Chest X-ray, PA view. Patient: 59 years old, sex F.
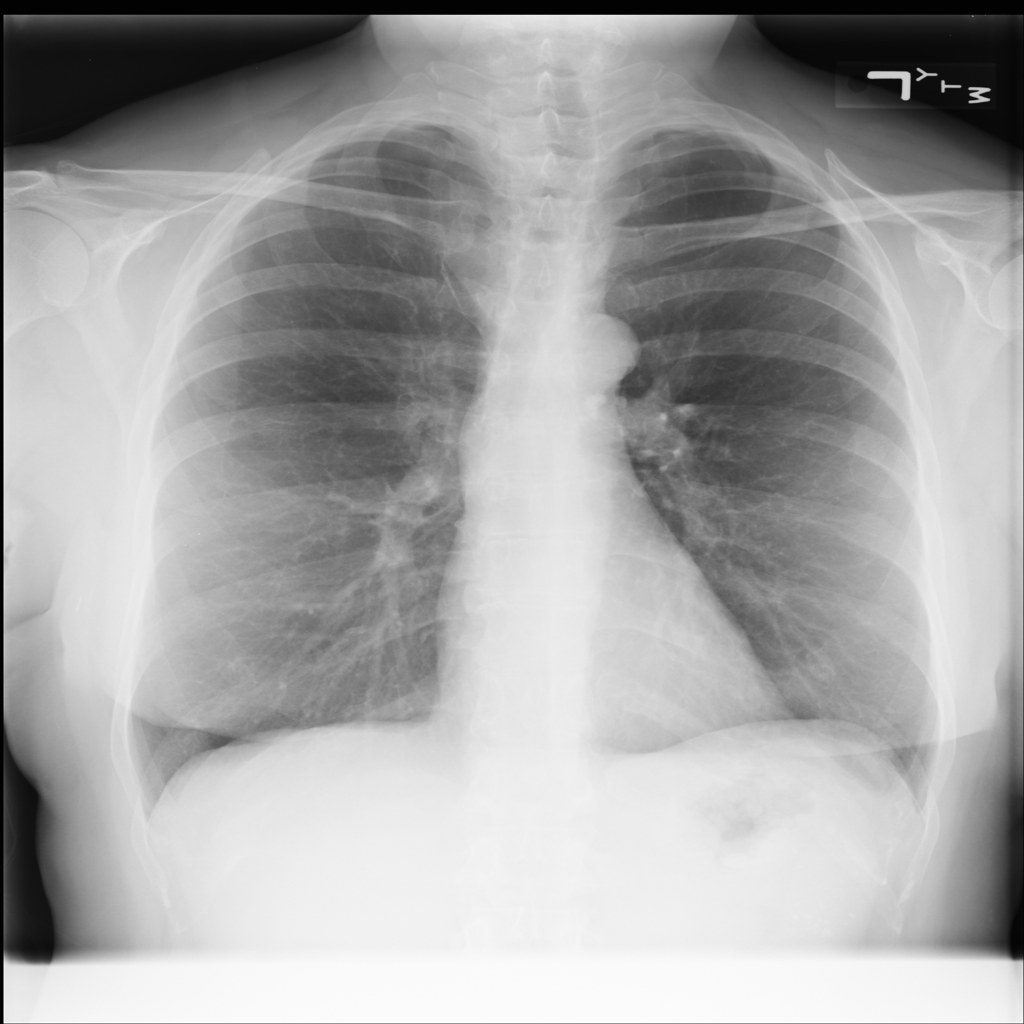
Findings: No Finding